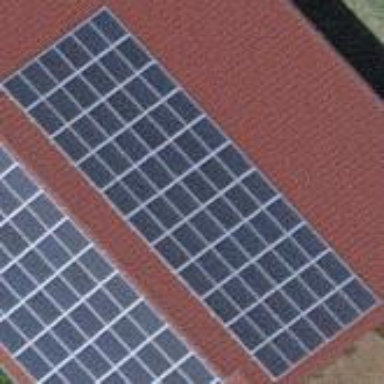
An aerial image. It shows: Solar power generator utilizing photovoltaic technology with solar photovoltaic panels.